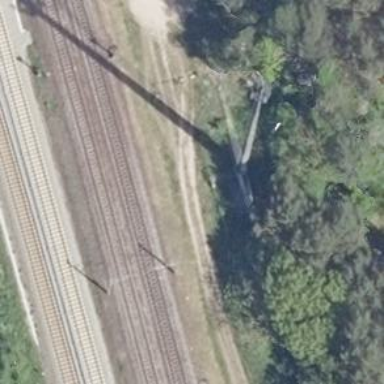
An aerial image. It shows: Mast structure.